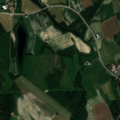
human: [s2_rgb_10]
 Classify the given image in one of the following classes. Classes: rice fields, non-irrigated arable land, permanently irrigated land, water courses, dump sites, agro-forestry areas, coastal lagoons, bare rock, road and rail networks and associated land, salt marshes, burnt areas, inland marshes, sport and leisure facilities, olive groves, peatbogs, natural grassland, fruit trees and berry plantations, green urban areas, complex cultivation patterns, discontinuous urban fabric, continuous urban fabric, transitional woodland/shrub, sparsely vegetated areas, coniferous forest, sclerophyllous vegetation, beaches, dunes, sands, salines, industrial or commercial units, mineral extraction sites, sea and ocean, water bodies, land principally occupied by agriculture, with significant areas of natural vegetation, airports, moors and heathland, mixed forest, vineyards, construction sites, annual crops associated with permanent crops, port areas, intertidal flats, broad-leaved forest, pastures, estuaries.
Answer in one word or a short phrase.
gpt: non-irrigated arable land, land principally occupied by agriculture, with significant areas of natural vegetation, mixed forest, transitional woodland/shrub